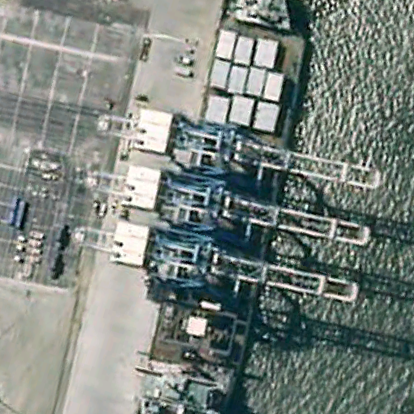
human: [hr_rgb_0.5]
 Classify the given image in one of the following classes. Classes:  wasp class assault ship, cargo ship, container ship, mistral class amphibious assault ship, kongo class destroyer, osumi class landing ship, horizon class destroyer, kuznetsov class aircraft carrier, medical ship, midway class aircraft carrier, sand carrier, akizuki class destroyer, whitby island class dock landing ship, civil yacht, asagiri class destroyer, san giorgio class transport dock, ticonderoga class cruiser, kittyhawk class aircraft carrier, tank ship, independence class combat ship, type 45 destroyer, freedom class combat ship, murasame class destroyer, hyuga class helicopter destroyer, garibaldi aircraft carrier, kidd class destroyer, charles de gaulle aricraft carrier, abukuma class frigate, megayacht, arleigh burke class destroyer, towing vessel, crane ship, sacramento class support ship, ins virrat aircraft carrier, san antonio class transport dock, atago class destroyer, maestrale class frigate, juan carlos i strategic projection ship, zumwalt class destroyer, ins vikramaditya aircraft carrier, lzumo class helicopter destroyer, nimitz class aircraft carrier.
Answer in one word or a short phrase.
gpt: Container ship